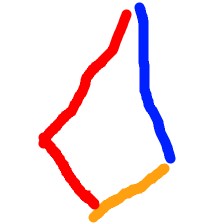
Shape: kite